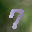
Label: 7